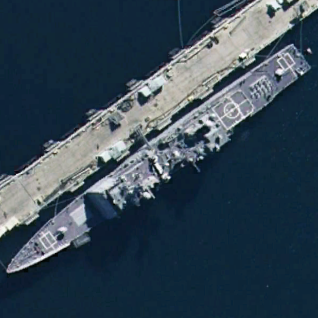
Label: cruiser